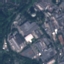
Label: Industrial